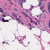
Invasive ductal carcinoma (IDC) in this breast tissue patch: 1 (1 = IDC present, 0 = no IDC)